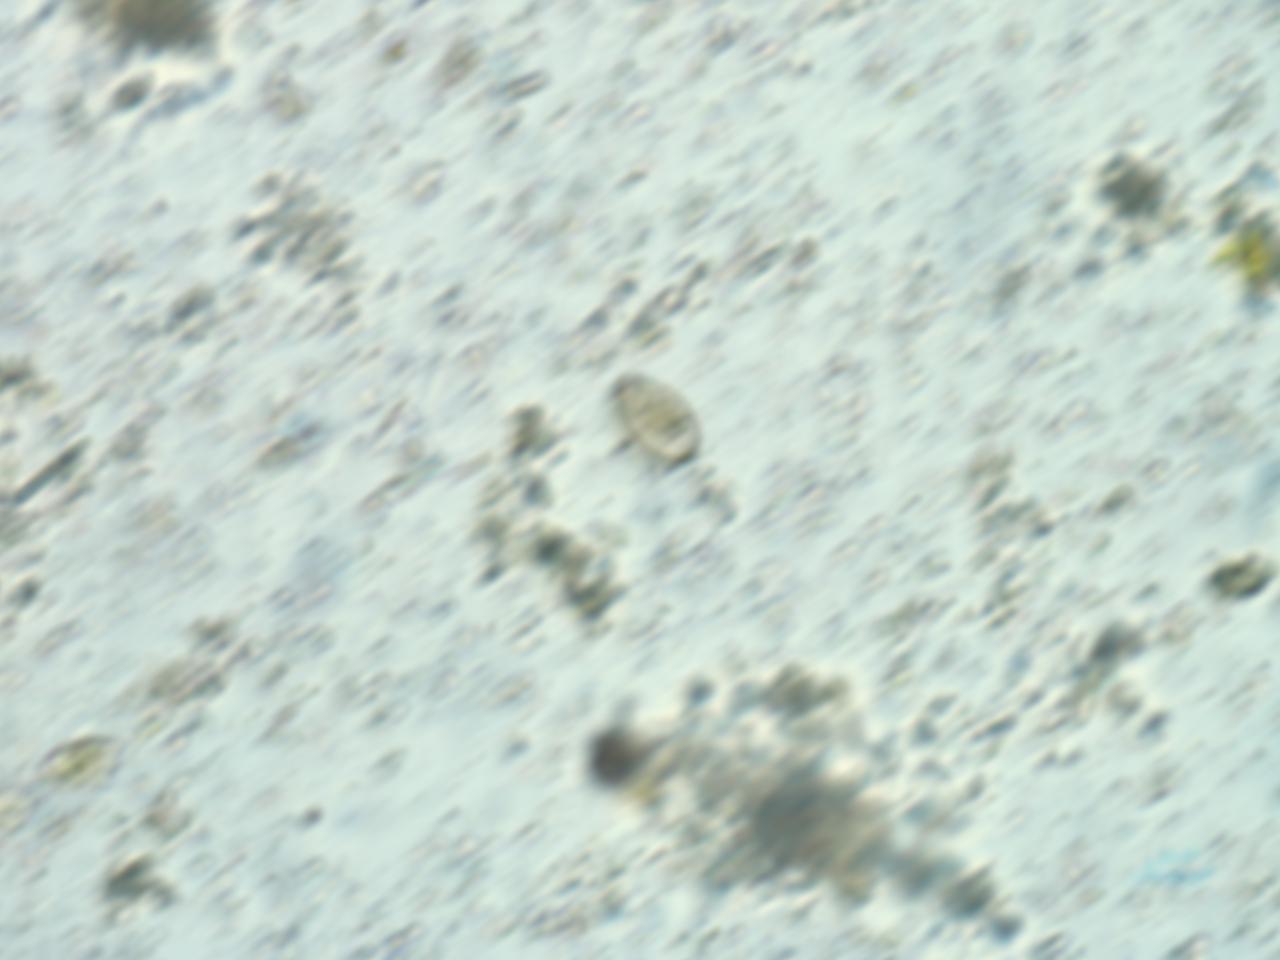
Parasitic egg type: Opisthorchis viverrine